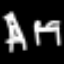
Label: bed